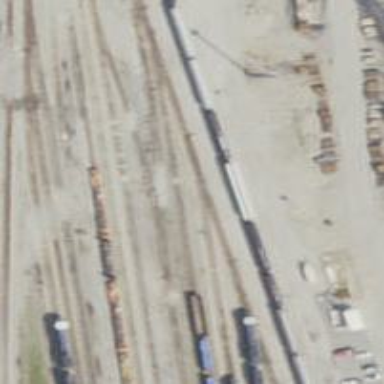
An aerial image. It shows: Railway yard used for servicing trains.